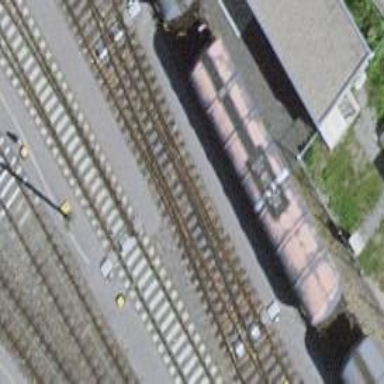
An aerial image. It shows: Railway switch.